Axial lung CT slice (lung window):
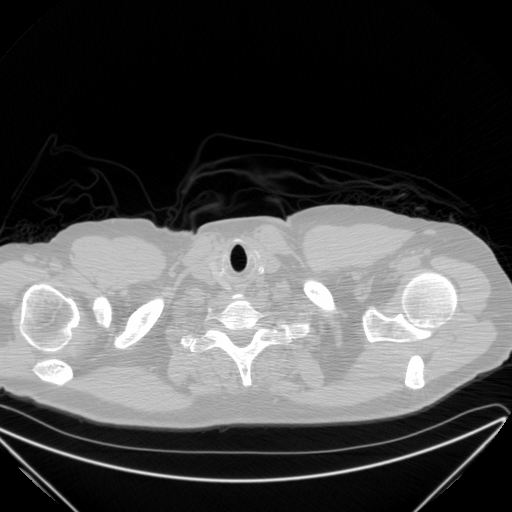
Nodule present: no